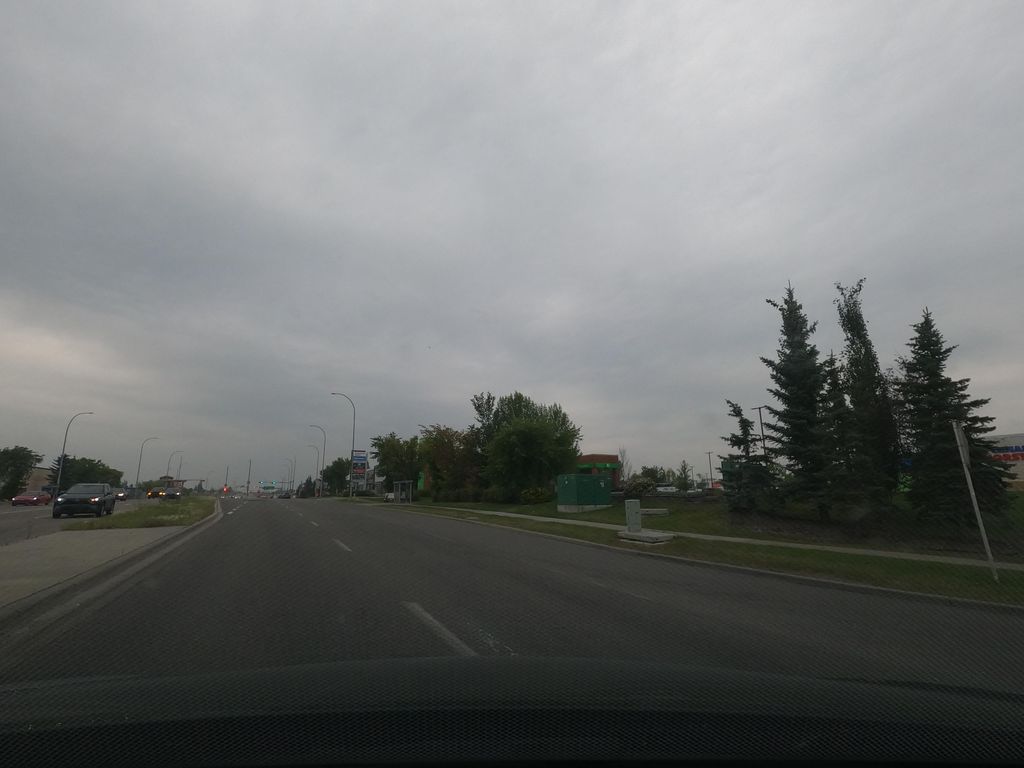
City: calgary